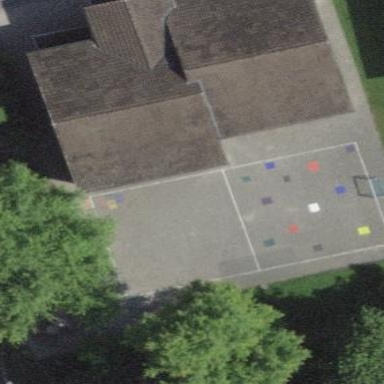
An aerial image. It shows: School.